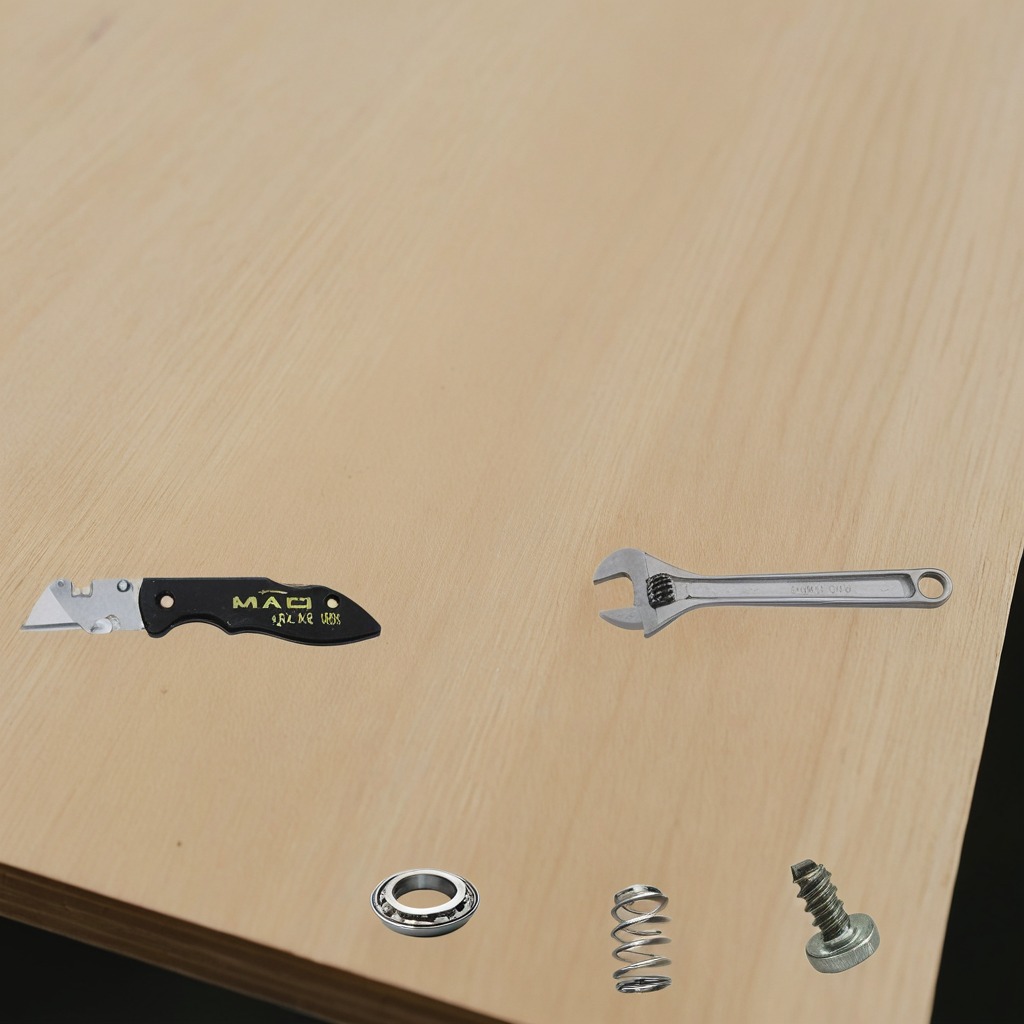
A ball bearing, a knife, a screw, a spring, and a wrench are lying on the plywood surface in a paint workshop lit by afternoon window light.